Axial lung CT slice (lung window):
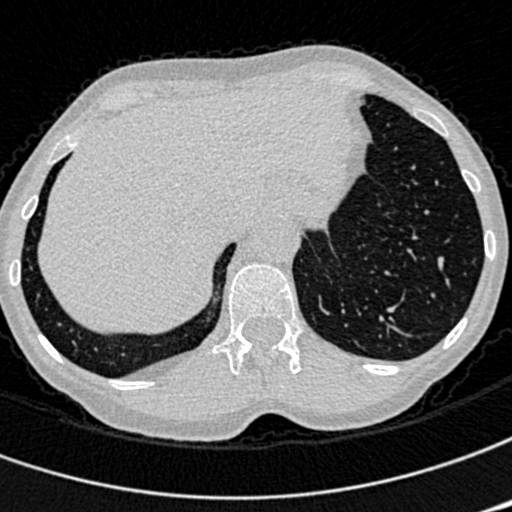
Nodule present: no